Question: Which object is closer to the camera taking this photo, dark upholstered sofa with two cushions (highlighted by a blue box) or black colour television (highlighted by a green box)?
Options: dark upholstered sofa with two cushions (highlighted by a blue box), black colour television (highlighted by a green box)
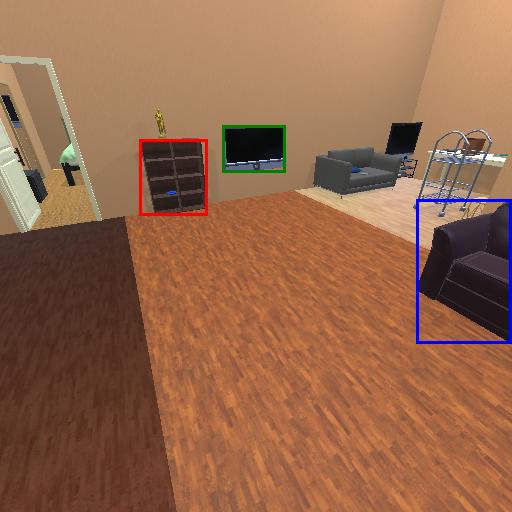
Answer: dark upholstered sofa with two cushions (highlighted by a blue box)